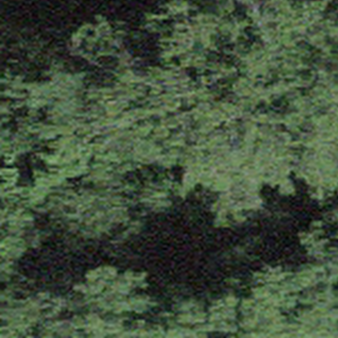
Label: other